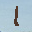
Label: 1